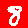
Digit: 8